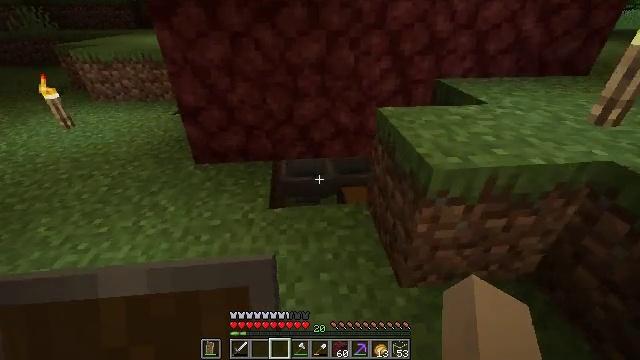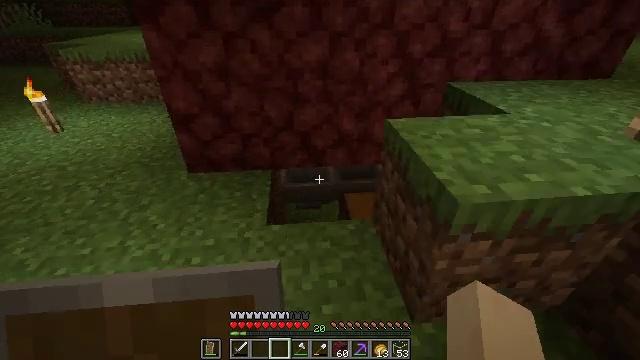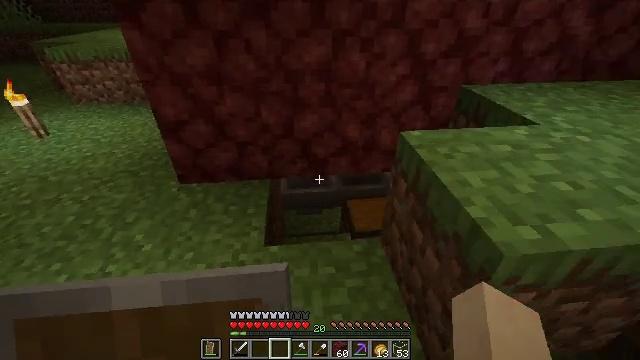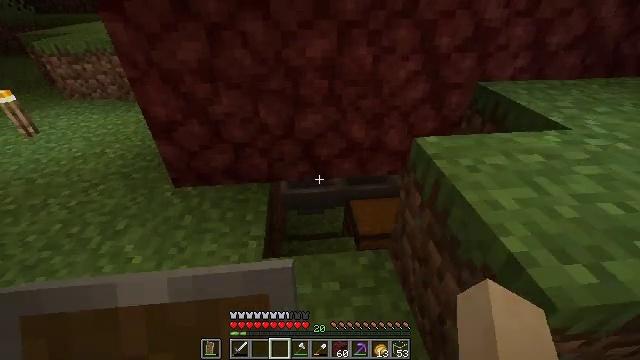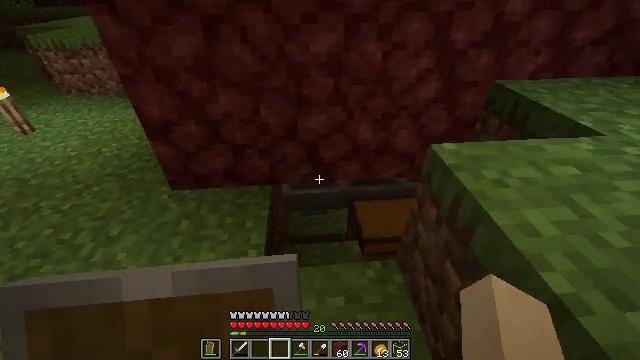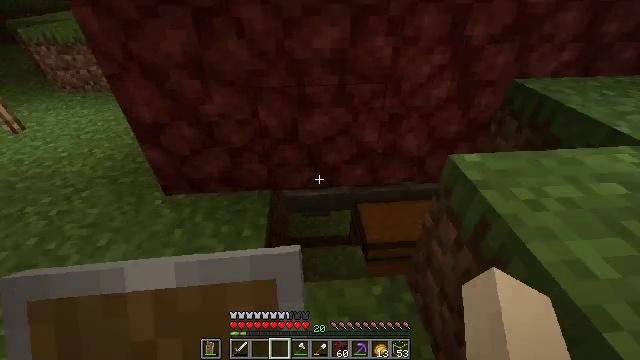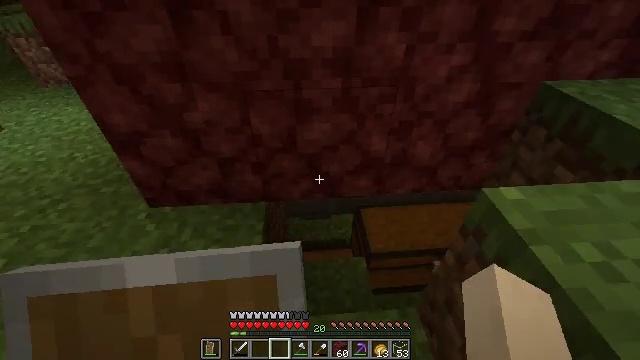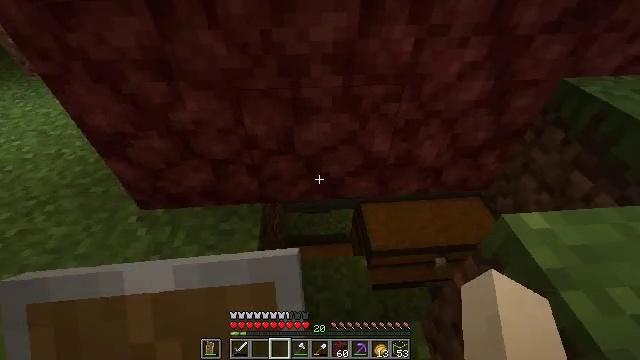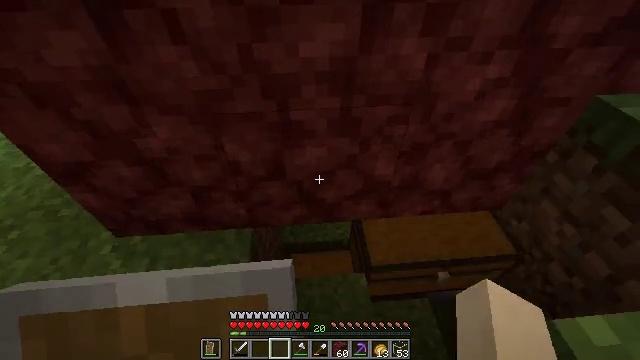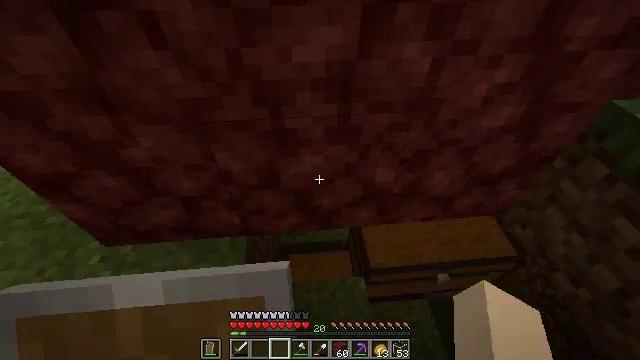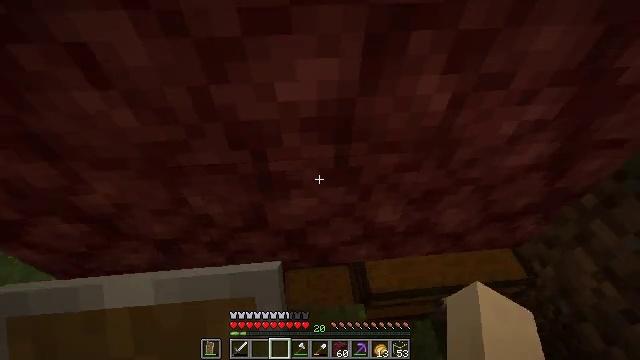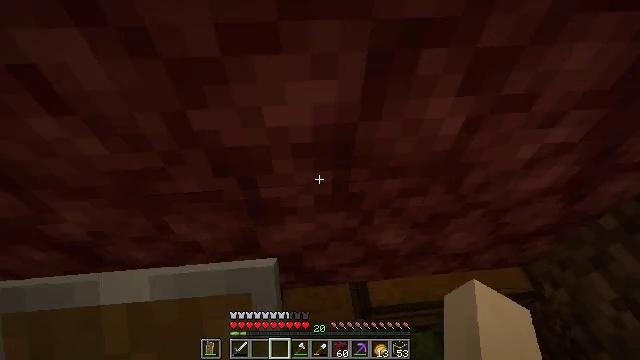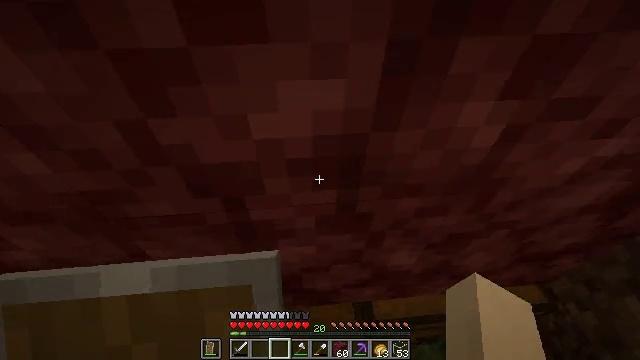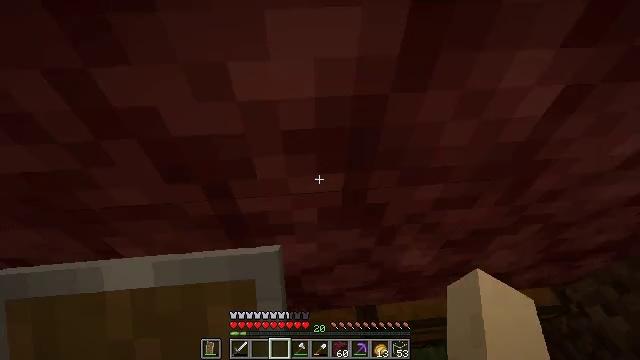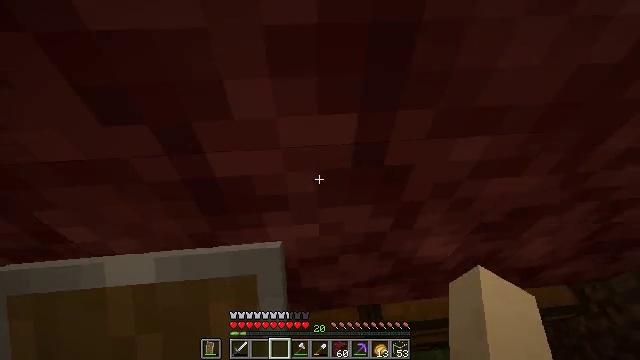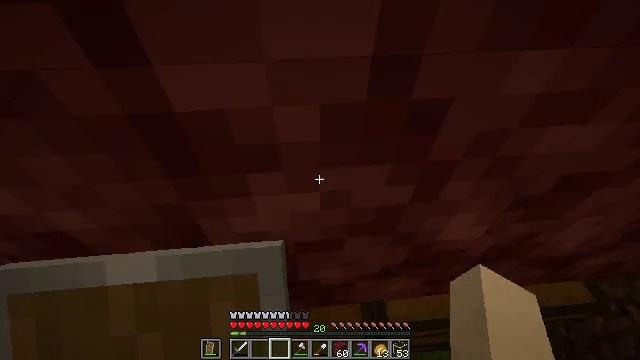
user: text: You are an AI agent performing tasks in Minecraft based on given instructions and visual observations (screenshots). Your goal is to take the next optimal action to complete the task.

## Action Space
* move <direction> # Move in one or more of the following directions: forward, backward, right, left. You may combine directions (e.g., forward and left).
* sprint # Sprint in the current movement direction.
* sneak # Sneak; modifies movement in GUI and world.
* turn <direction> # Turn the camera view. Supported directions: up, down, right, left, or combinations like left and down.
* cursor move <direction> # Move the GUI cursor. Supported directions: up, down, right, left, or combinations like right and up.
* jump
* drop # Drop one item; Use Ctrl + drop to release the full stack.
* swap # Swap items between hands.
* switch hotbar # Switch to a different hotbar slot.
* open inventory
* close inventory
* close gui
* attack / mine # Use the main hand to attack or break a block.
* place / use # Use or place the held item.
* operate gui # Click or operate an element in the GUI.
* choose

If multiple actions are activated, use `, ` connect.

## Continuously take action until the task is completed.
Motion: motion action
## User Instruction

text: Mine sand by the water.
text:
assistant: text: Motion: move forward
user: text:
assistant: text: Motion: move forward
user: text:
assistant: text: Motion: move forward, turn down
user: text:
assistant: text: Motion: move forward, turn down
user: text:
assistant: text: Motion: move forward, turn down
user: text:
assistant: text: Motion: move forward, turn down
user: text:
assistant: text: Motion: move forward, turn down
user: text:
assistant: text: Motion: move forward, turn down
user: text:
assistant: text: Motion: move forward, turn down
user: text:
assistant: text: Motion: move forward
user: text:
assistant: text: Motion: move forward
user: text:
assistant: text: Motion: no_op
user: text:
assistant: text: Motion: no_op
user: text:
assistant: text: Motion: no_op
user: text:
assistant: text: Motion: no_op
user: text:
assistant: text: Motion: no_op
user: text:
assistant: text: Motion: no_op
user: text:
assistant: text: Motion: no_op
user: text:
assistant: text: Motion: no_op
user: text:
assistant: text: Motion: move back, turn left
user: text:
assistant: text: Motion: move back, turn left
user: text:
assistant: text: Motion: move back, turn up
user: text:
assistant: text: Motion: move back
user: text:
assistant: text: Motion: move back, turn up
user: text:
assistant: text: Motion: no_op
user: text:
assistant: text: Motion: move right
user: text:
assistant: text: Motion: move right
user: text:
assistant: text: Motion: move right
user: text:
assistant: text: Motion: move right
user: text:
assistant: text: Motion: no_op